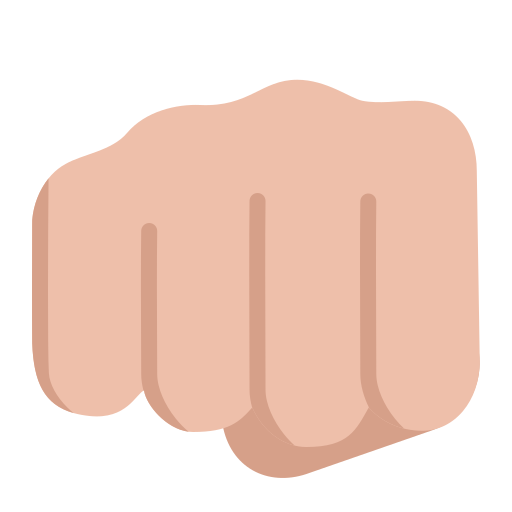
oncoming fist flat  light